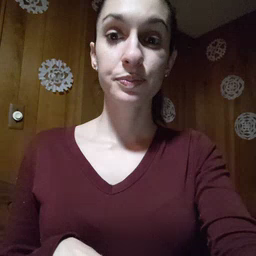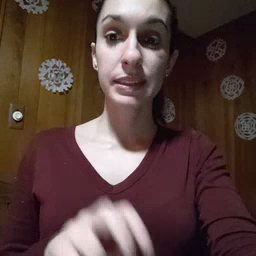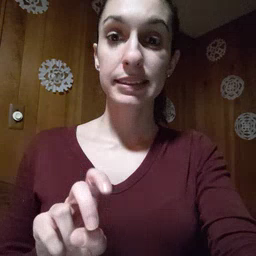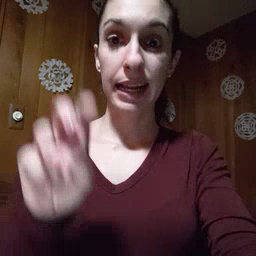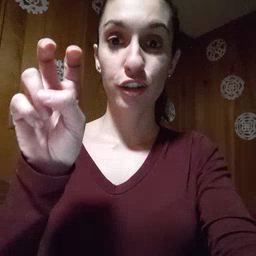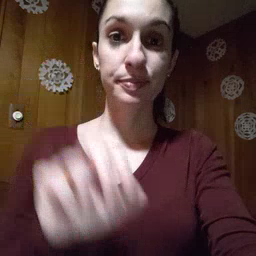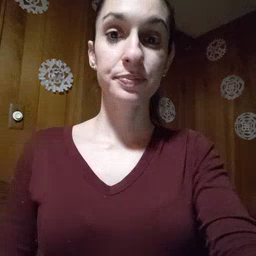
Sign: stairs